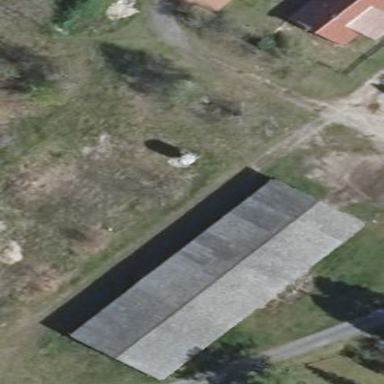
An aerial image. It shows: Ruins of building with gabled grey roof oriented along its structure.